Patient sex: M
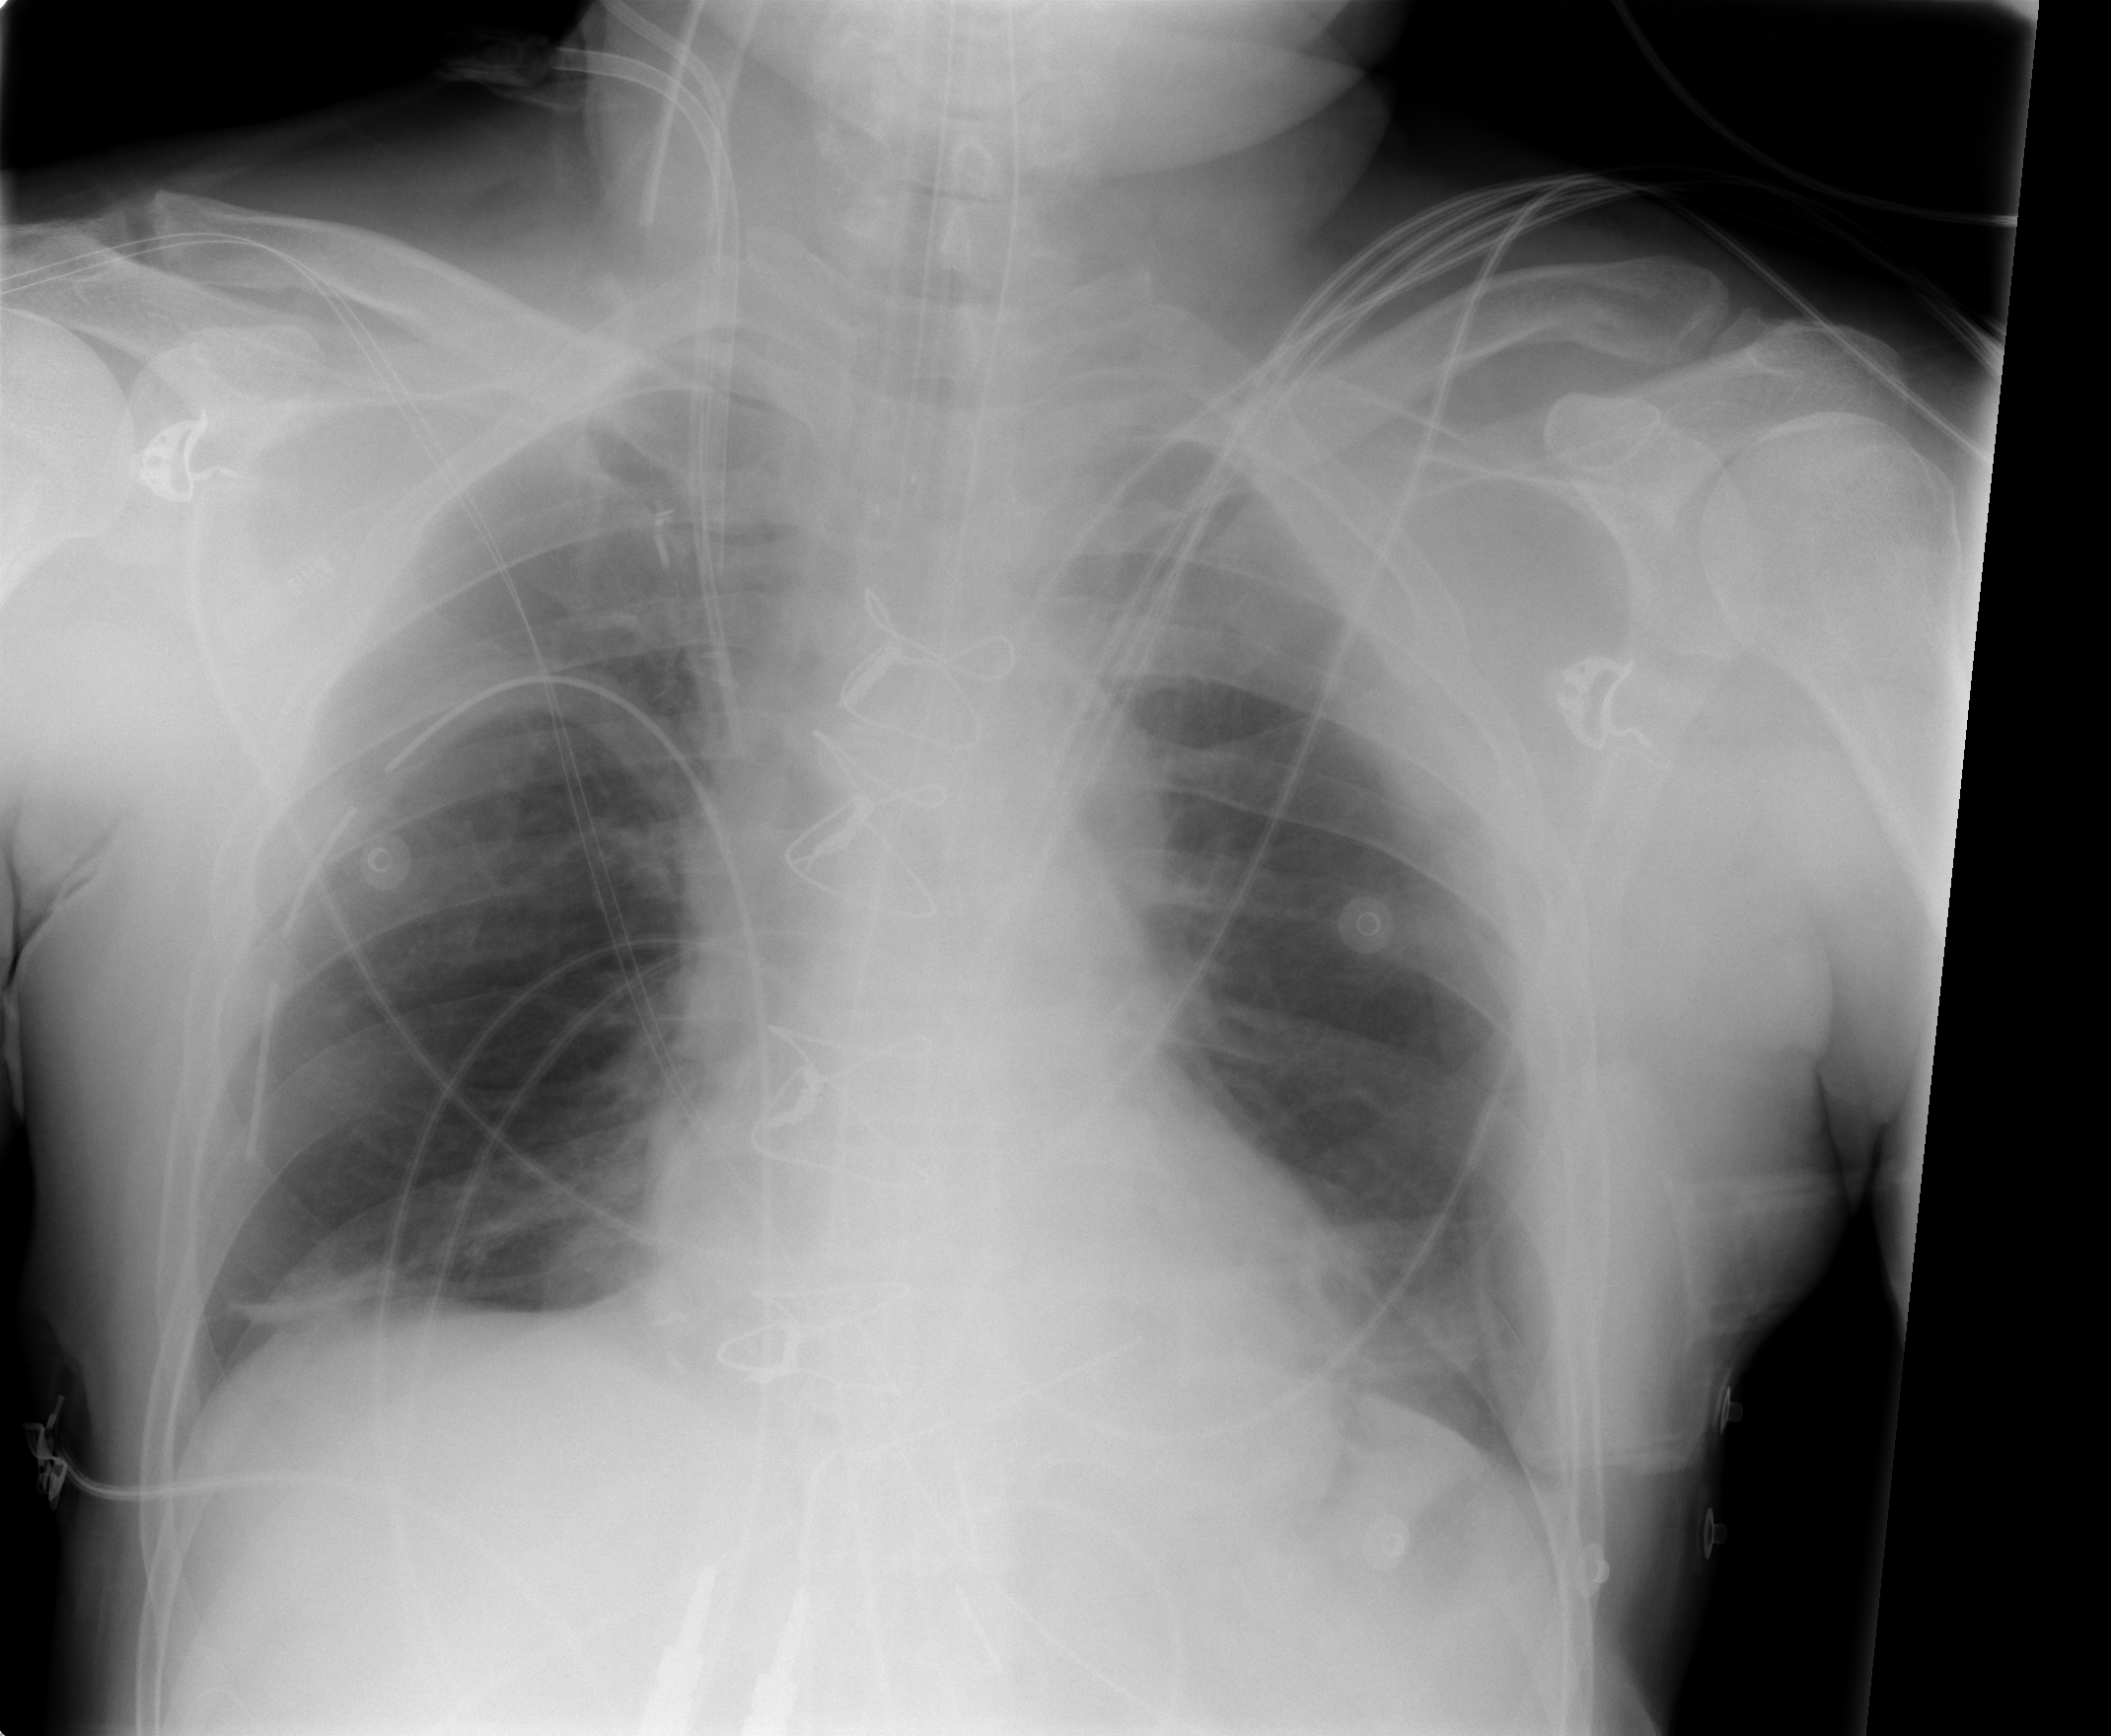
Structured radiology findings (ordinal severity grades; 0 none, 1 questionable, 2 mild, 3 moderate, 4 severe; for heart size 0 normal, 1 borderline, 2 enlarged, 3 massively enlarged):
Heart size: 0
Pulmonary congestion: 0
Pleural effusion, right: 0
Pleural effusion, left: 0
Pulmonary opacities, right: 0
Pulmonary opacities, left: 0
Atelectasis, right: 1
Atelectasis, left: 1